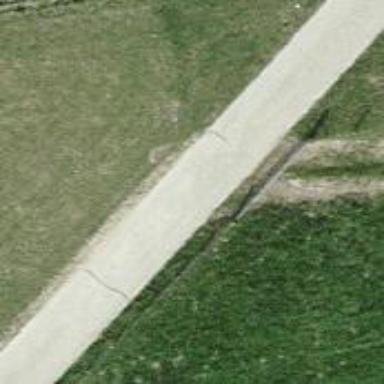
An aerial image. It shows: Service road with high-quality grade 1 track surface.